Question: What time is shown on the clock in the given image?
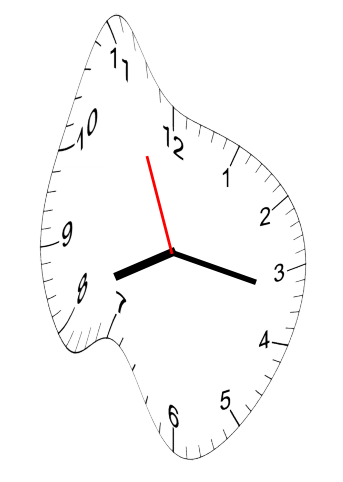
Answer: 08:16:56